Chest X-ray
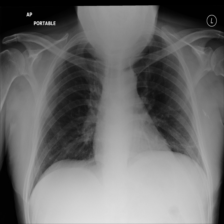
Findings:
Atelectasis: positive
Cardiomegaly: negative
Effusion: negative
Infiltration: positive
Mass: negative
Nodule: negative
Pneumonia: negative
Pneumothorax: negative
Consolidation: negative
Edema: negative
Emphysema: negative
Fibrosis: negative
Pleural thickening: negative
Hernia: negative